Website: lowes
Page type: stored-credit-cards
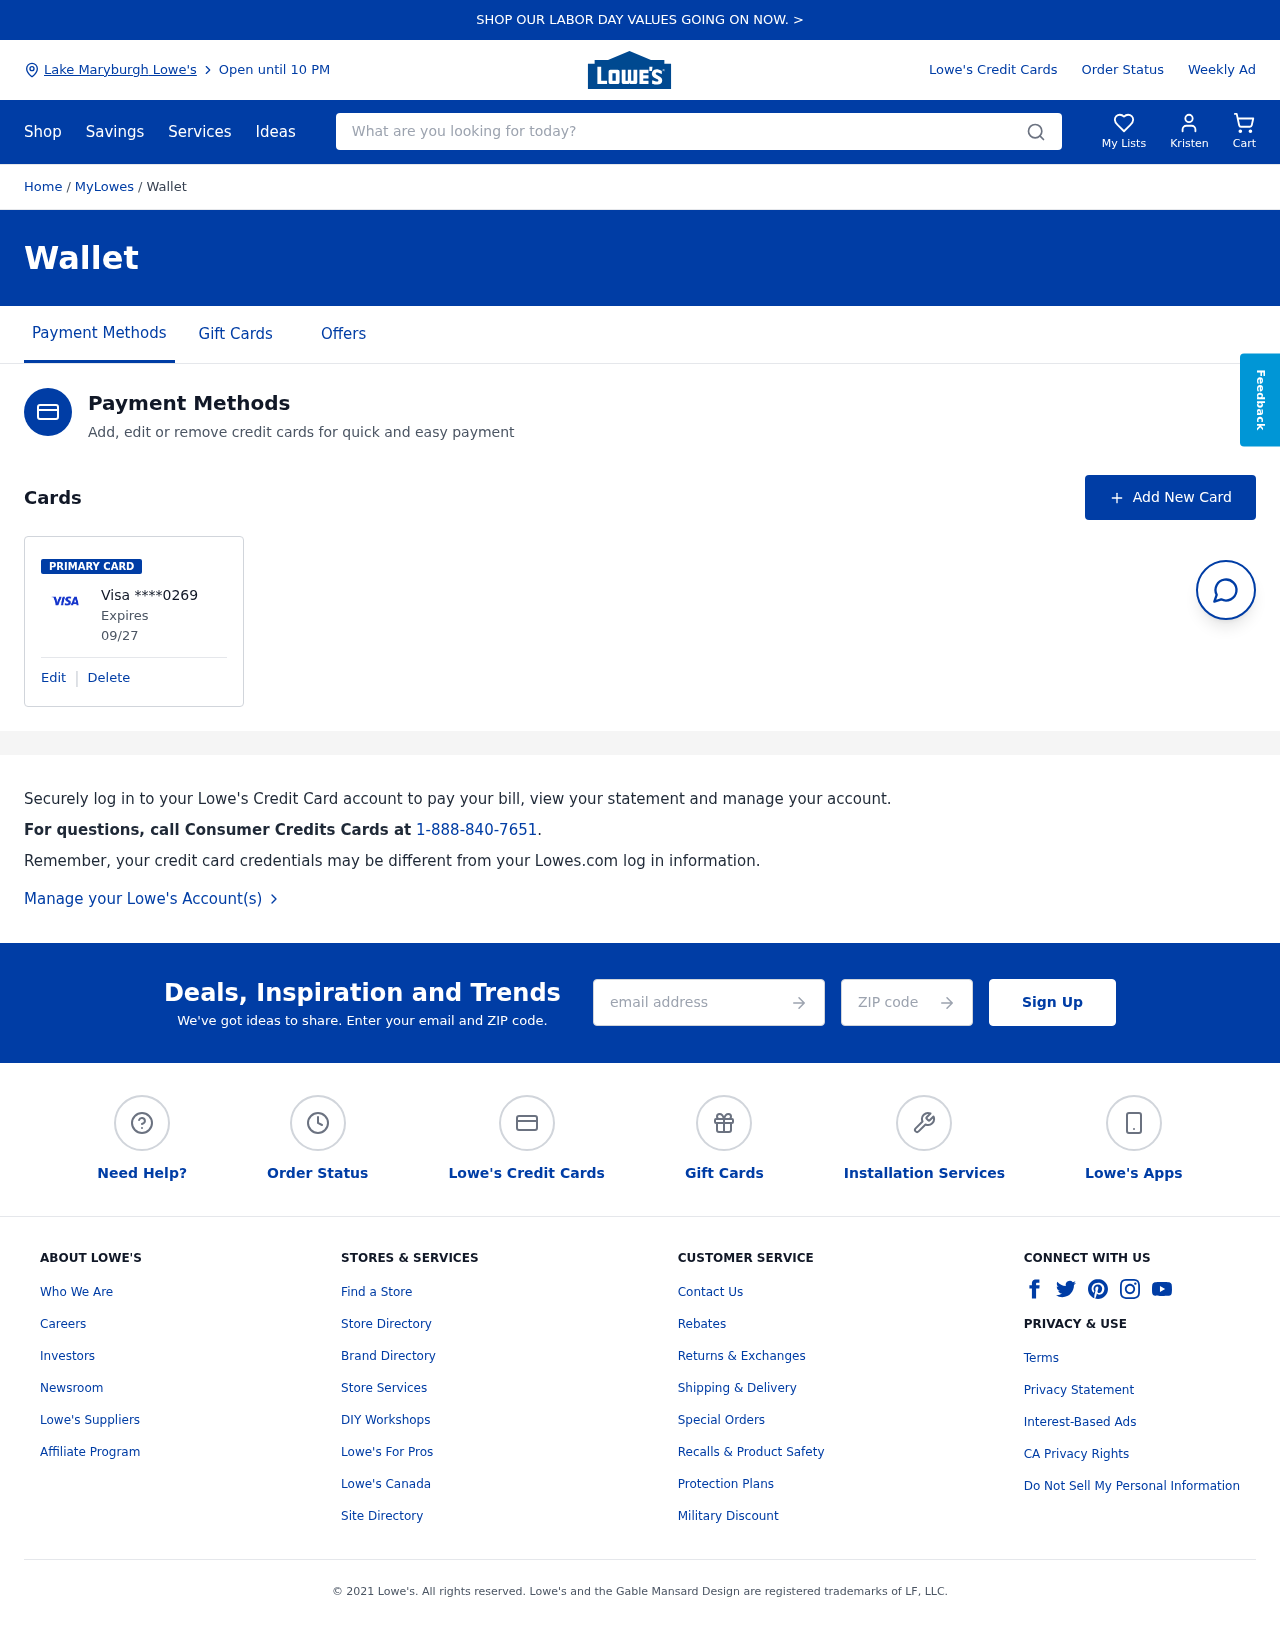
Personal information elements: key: PII_CARD_EXPIRY
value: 09/27
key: PII_CARD_LAST4
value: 0269
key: PII_CARD_TYPE
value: Visa
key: PII_CITY
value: Lake Maryburgh Lowe's
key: PII_EMAIL
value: kristen.morse@gmail.com
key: PII_FIRSTNAME
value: Kristen
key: PII_POSTCODE
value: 59298
Search elements: key: HEADER_SEARCH
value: What are you looking for today?